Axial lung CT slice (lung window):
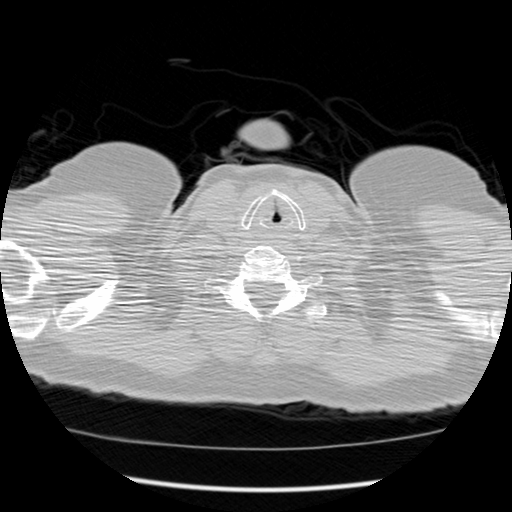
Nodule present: no